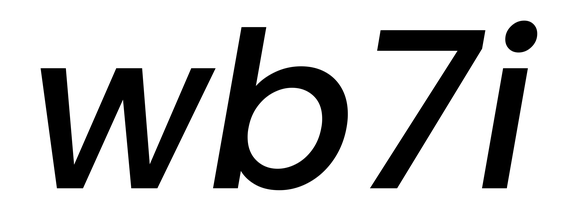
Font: Poppins-MediumItalic